Aerial crown-view tile of a tropical tree (Barro Colorado Island, Panama), acquired 20241216:
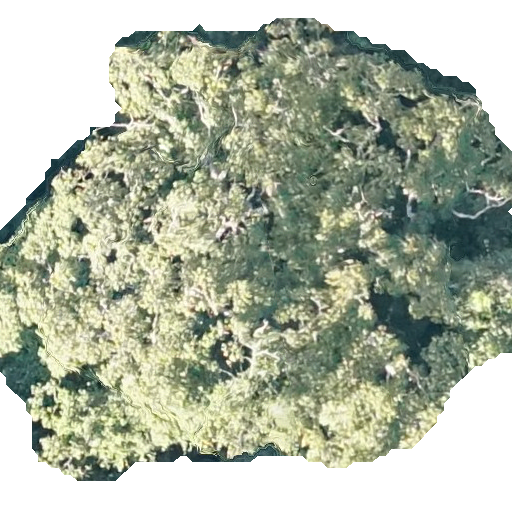
Species: Pseudobombax septenatum
GBIF accepted scientific name: Pseudobombax septenatum
Crown area: 279.687 m²